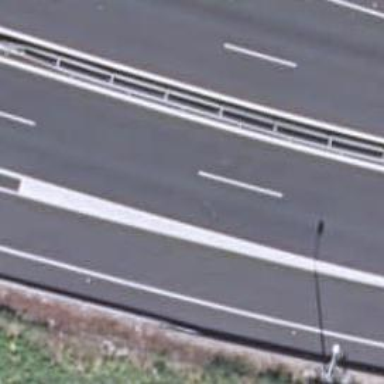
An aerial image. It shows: Asphalt motorway.